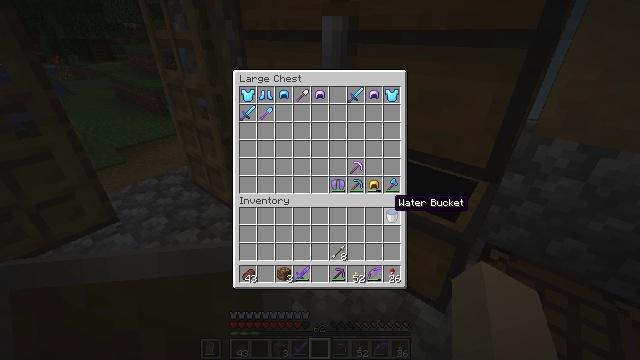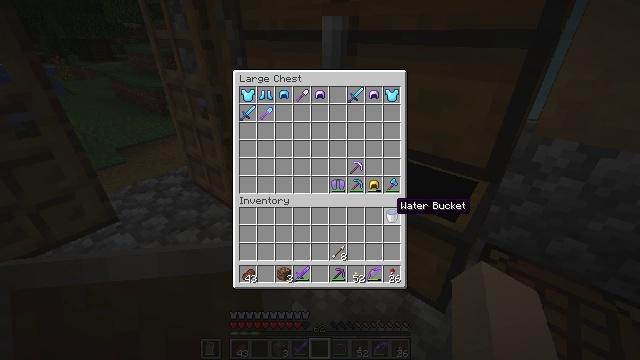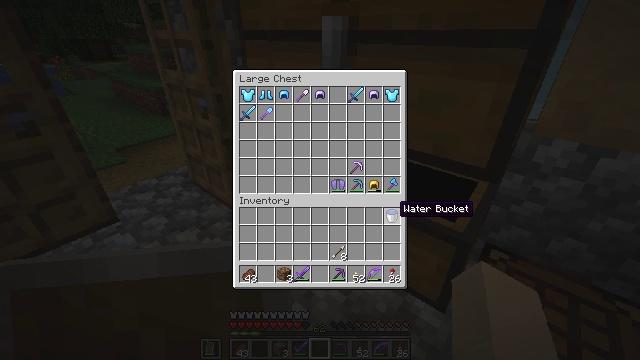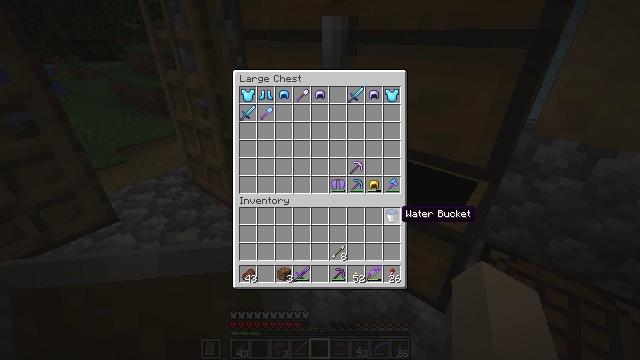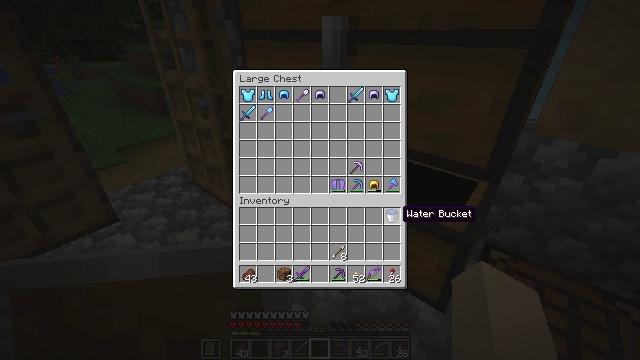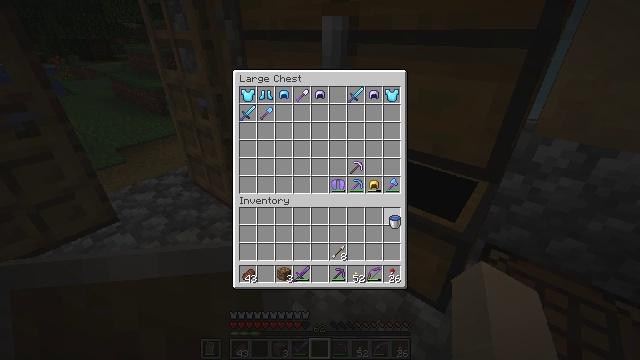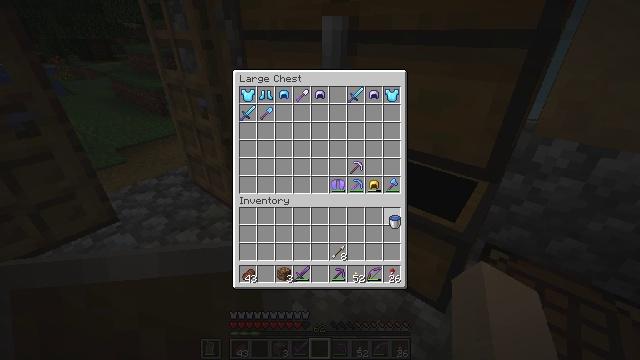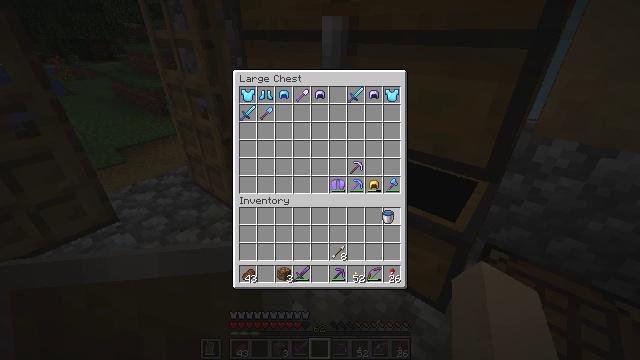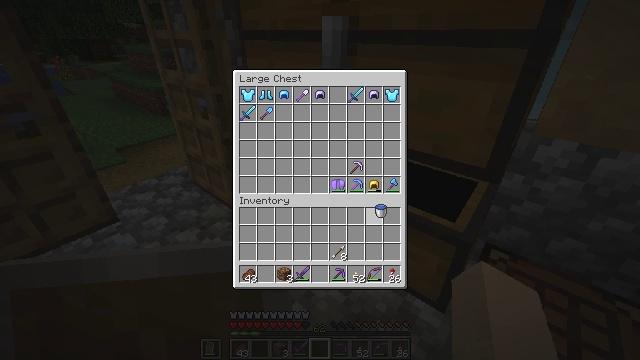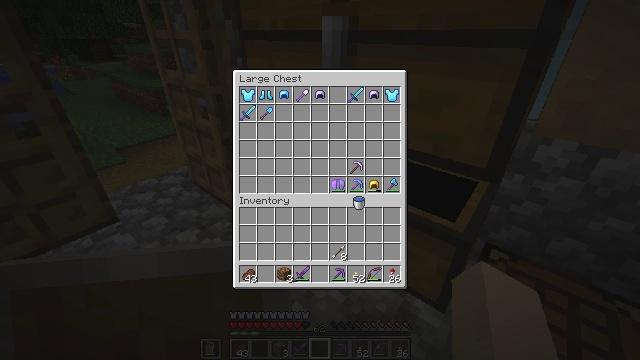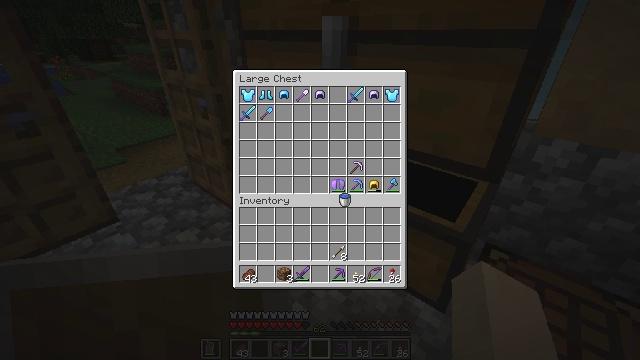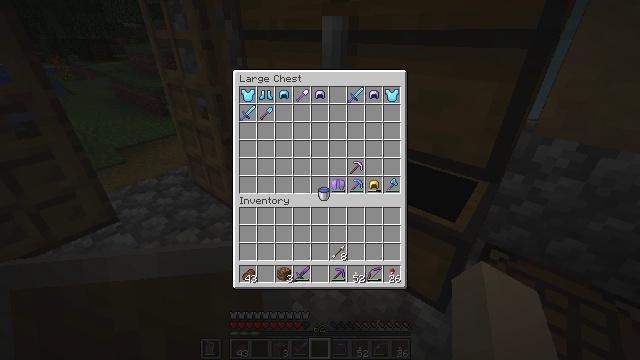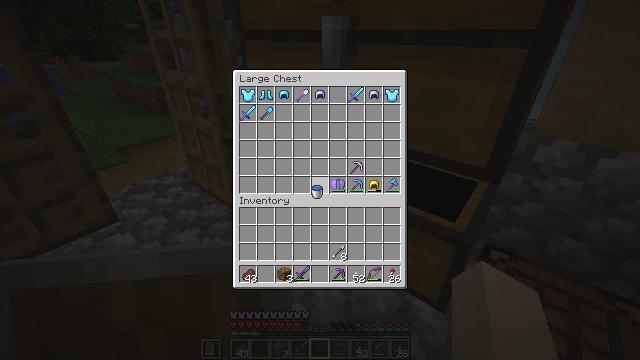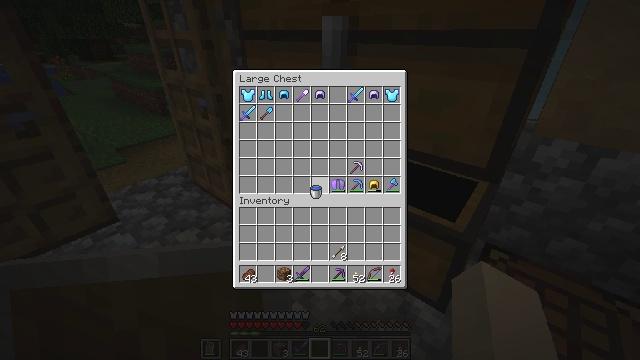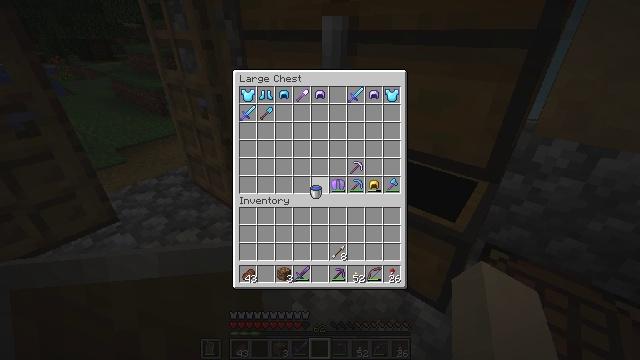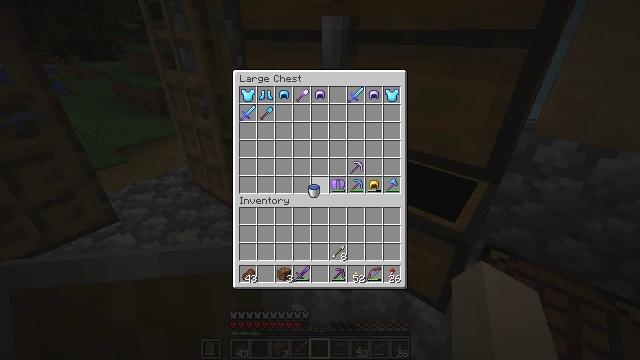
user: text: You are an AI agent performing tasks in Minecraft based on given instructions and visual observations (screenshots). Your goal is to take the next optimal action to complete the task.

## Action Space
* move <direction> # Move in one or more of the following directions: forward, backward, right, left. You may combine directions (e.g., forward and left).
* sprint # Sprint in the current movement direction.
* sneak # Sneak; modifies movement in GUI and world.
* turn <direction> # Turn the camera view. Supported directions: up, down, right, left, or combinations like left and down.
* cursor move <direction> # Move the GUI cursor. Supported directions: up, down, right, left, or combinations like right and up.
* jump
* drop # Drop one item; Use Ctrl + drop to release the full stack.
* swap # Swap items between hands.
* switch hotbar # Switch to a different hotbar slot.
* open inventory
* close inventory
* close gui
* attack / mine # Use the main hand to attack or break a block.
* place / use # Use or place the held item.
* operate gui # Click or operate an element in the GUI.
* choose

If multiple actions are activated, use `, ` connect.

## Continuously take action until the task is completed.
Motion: motion action
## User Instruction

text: Use a pickaxe to gather the ender chest.
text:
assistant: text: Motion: no_op
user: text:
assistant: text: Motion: no_op
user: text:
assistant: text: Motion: no_op
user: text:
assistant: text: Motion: no_op
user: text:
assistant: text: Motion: attack / mine
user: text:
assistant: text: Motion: attack / mine
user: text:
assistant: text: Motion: turn left, attack / mine
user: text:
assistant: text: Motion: turn left
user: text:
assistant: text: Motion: turn left and up
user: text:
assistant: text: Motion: turn left
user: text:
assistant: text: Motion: turn left
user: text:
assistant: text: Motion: no_op
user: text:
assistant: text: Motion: no_op
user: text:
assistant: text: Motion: no_op
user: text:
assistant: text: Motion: no_op
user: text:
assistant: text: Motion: no_op
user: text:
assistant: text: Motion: attack / mine
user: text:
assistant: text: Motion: attack / mine
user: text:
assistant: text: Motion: attack / mine
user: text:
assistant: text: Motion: no_op
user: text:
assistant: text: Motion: no_op
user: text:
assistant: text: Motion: no_op
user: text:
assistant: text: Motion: turn right
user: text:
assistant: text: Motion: turn right and down
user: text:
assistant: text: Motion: turn right
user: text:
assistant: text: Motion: turn right
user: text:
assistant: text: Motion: turn right
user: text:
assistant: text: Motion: no_op
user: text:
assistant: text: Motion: no_op
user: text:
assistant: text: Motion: no_op